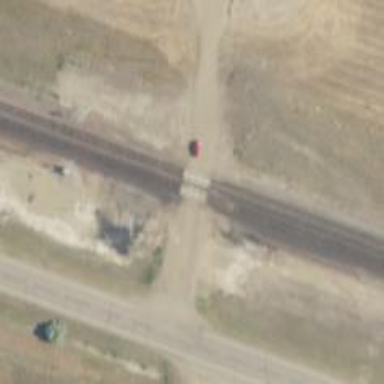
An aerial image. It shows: Railway level crossing.